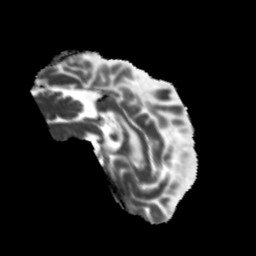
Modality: MD
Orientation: sagittal
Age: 78
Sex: female
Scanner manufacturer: siemens
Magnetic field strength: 3 T
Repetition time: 5.25 s
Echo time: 0.08 s